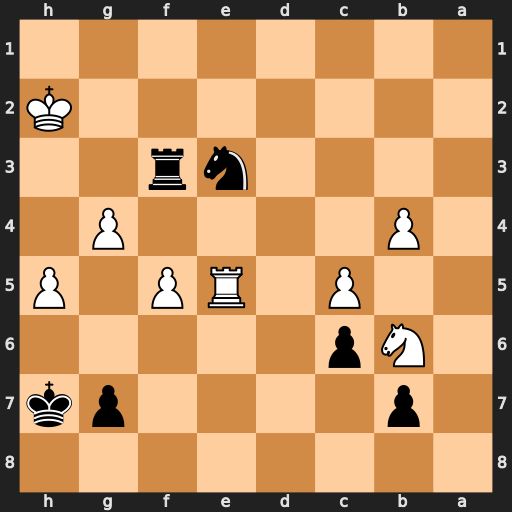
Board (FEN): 8/1p4pk/1Np5/2P1RP1P/1P4P1/4nr2/7K/8
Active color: b
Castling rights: -
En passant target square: -
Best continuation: Nxg4+ Kg2 Nxe5